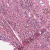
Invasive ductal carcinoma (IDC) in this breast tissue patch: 0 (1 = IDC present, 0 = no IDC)